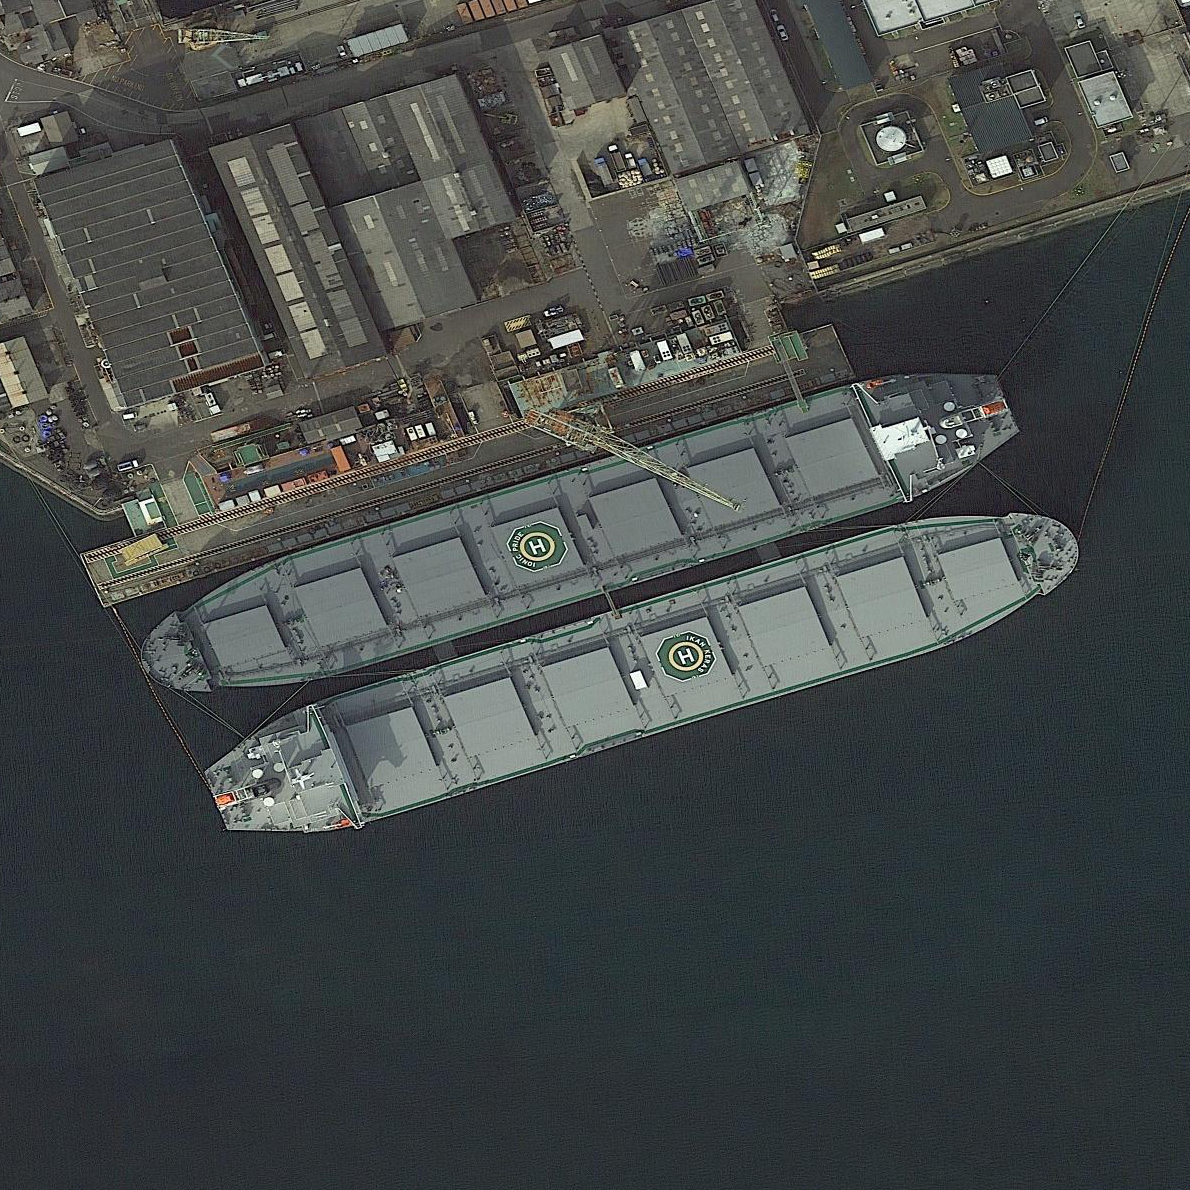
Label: civil